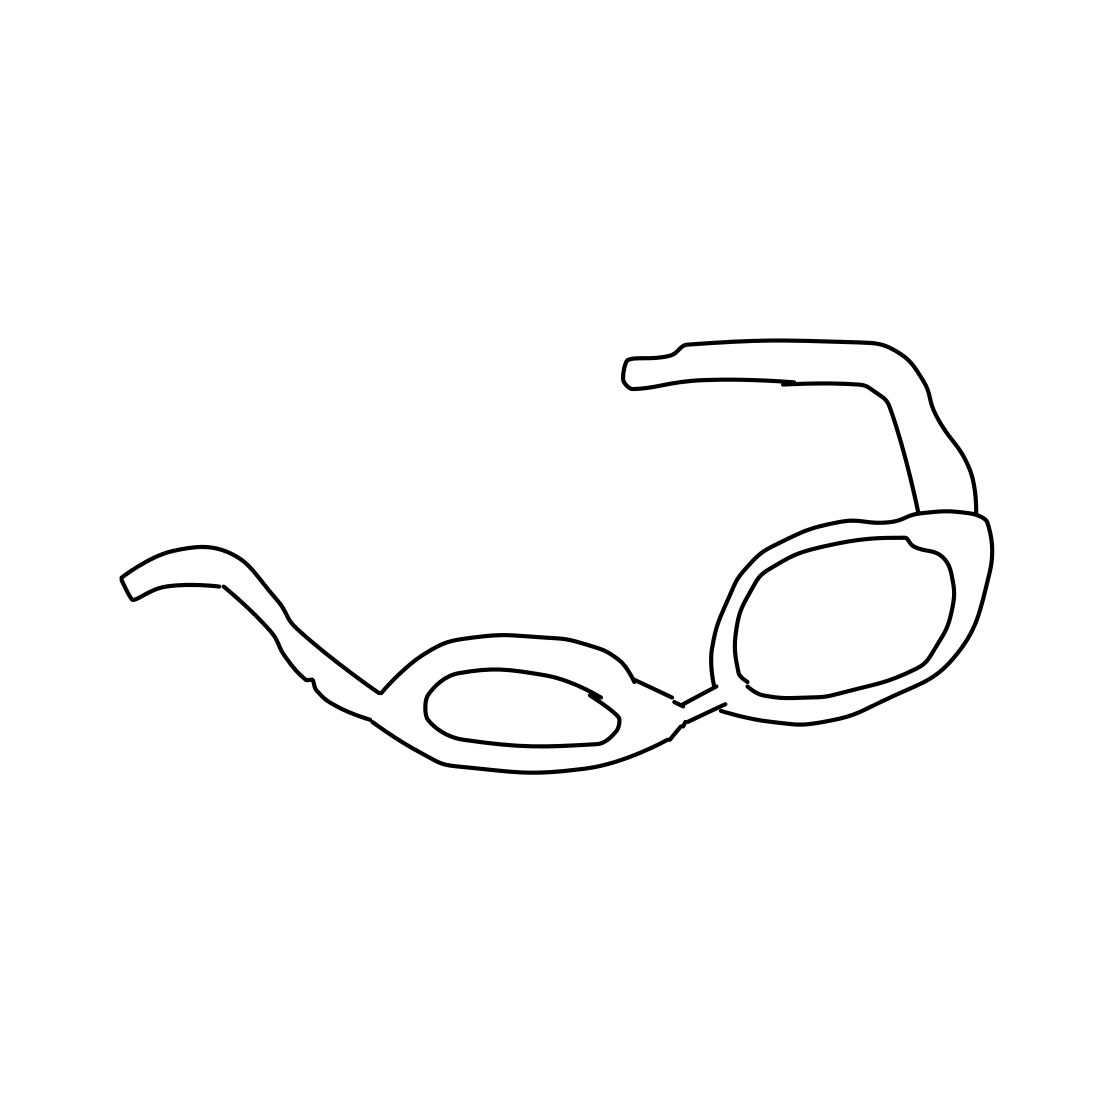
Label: eyeglasses